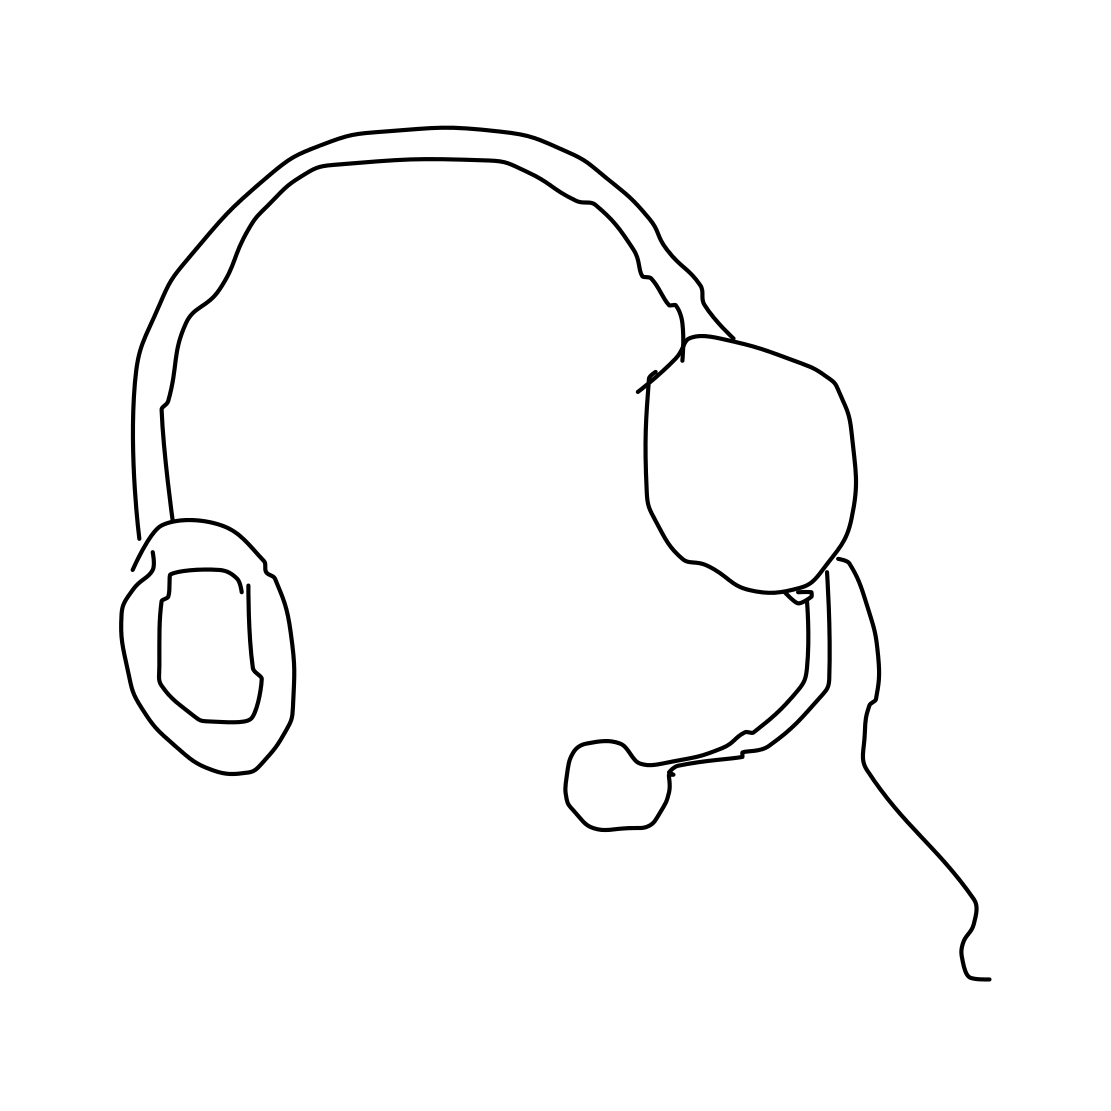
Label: head-phones